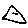
Label: triangle